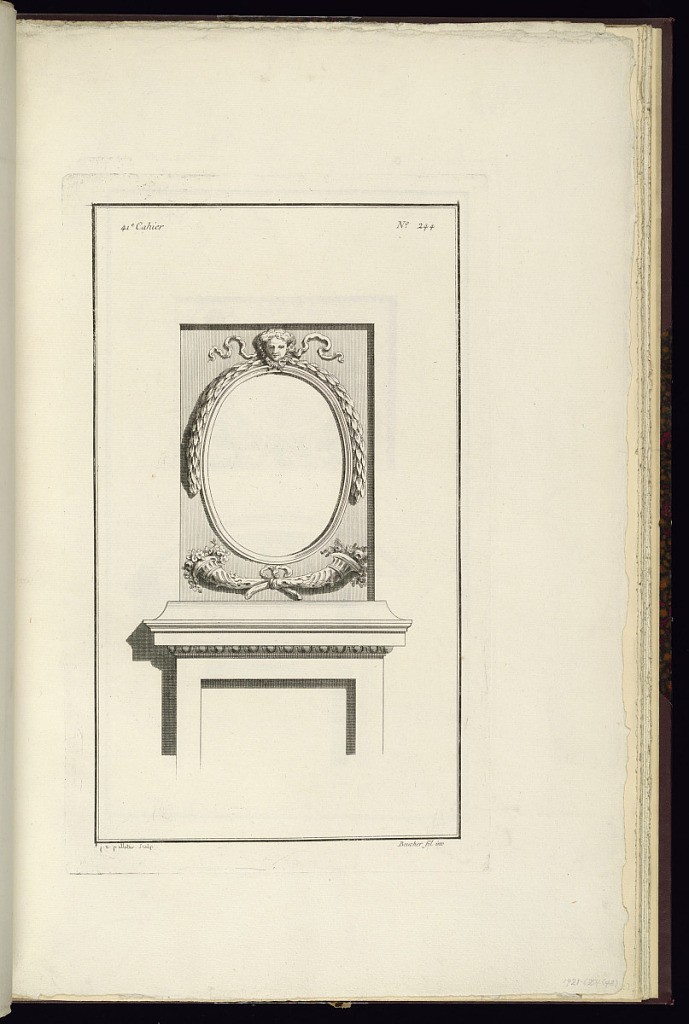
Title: Design for a Relief Carving
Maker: Juste-François Boucher, French, 1736 – 1782
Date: ca. 1775
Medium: Engraving on off white laid paper
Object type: Print
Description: Design for a relief carving over a mantel, perhaps for an oval mirror. The design features carved elements including a mascaron, draped leaf garland, and crossed cornucopia. The plate is signed.